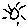
Label: sun